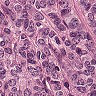
Metastatic tissue present: yes